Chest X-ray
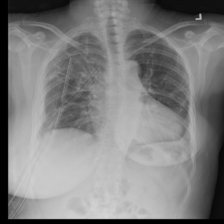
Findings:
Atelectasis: negative
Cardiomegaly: negative
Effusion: negative
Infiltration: negative
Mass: negative
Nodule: negative
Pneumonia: negative
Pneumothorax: negative
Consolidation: negative
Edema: negative
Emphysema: negative
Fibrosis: negative
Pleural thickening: positive
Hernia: negative